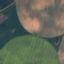
Land use / land cover class: AnnualCrop